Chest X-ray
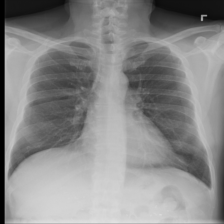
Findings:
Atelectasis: negative
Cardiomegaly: negative
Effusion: negative
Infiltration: negative
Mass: negative
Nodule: negative
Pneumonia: negative
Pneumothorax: negative
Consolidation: negative
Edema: negative
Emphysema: negative
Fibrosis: negative
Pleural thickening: negative
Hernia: negative